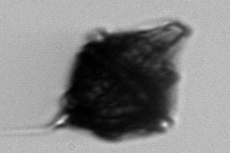
Label: Gonyaulax